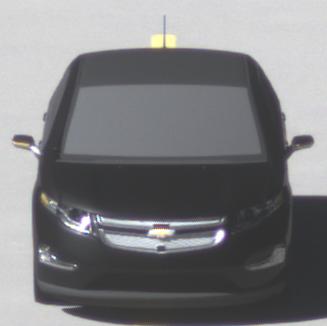
Make: Chevrolet
Model: Volt
Detailed model: Volt
Model produced from: 2011/11
Model produced until: 2014/08
Doors: 5
Color: black
Road condition: dry road
Daytime: morning or afternoon
Contrast: high contrast